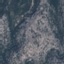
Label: HerbaceousVegetation